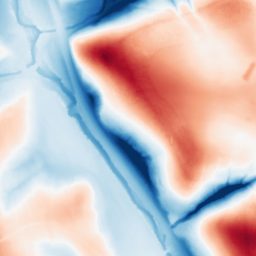
Category: multiscale
Decomposition family: dog_multiscale
Decomposition parameters: sigma_ratio: 2
n_scales: 6
base_sigma: 0.5
Upsampling method: bicubic
Upsampling parameters: scale: 4
Upsampling scale: 4